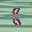
Label: 8